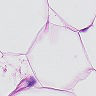
Metastatic tissue present: no